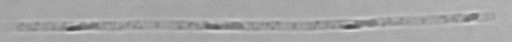
Label: Leptocylindrus